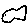
Label: fish